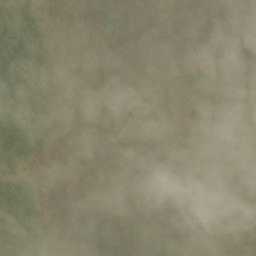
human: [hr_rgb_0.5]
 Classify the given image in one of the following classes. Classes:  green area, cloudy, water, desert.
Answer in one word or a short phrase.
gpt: cloudy